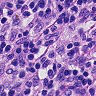
Metastatic tissue present: no